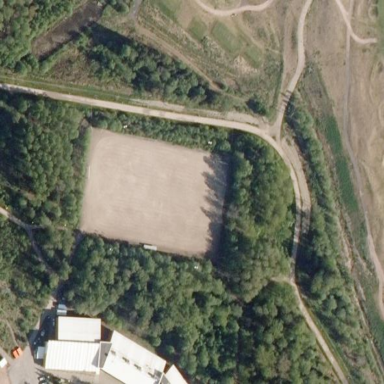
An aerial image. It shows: Artificial turf soccer pitch for leisure sport activities.